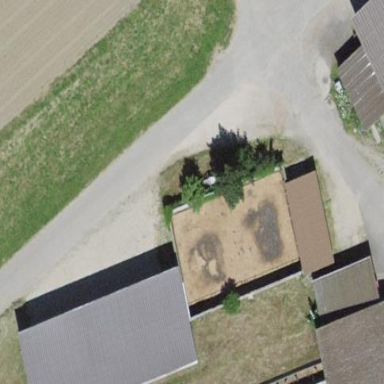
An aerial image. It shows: View of roof of building.